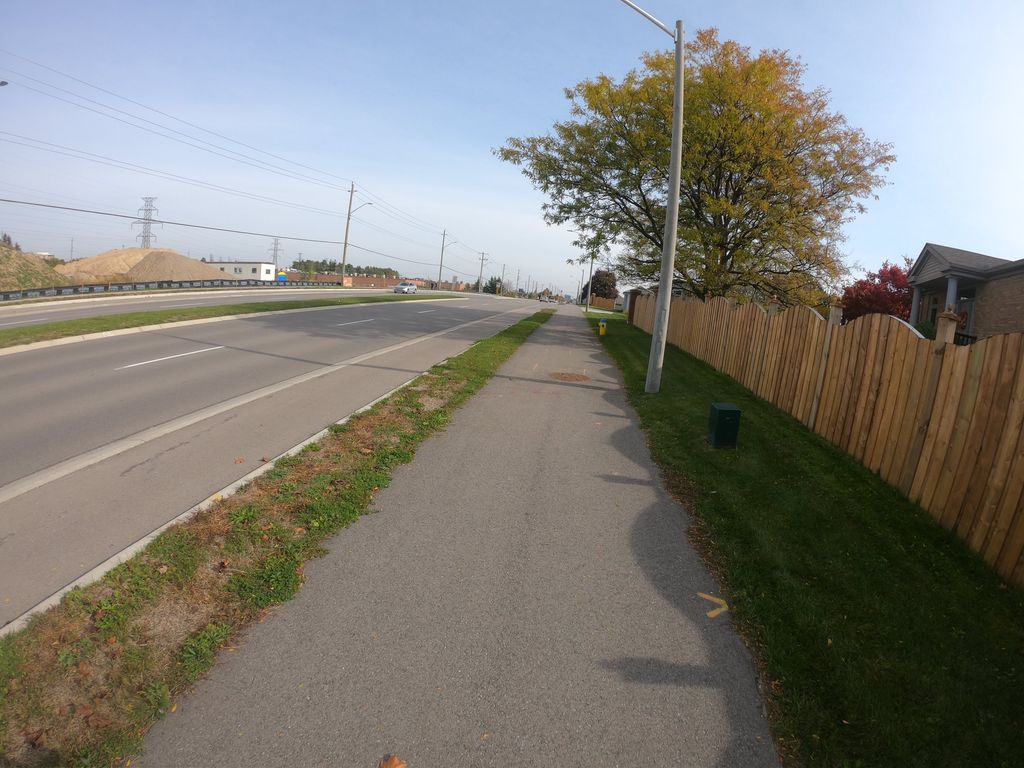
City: kitchener-waterloo